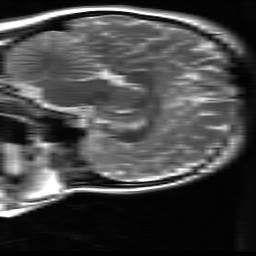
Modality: T2w
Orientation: sagittal
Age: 20
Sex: female
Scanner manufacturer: ge
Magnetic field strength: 3 T
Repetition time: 5.192 s
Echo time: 0.1003 s